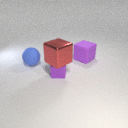
large red metal cube above small purple metal cube